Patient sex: M
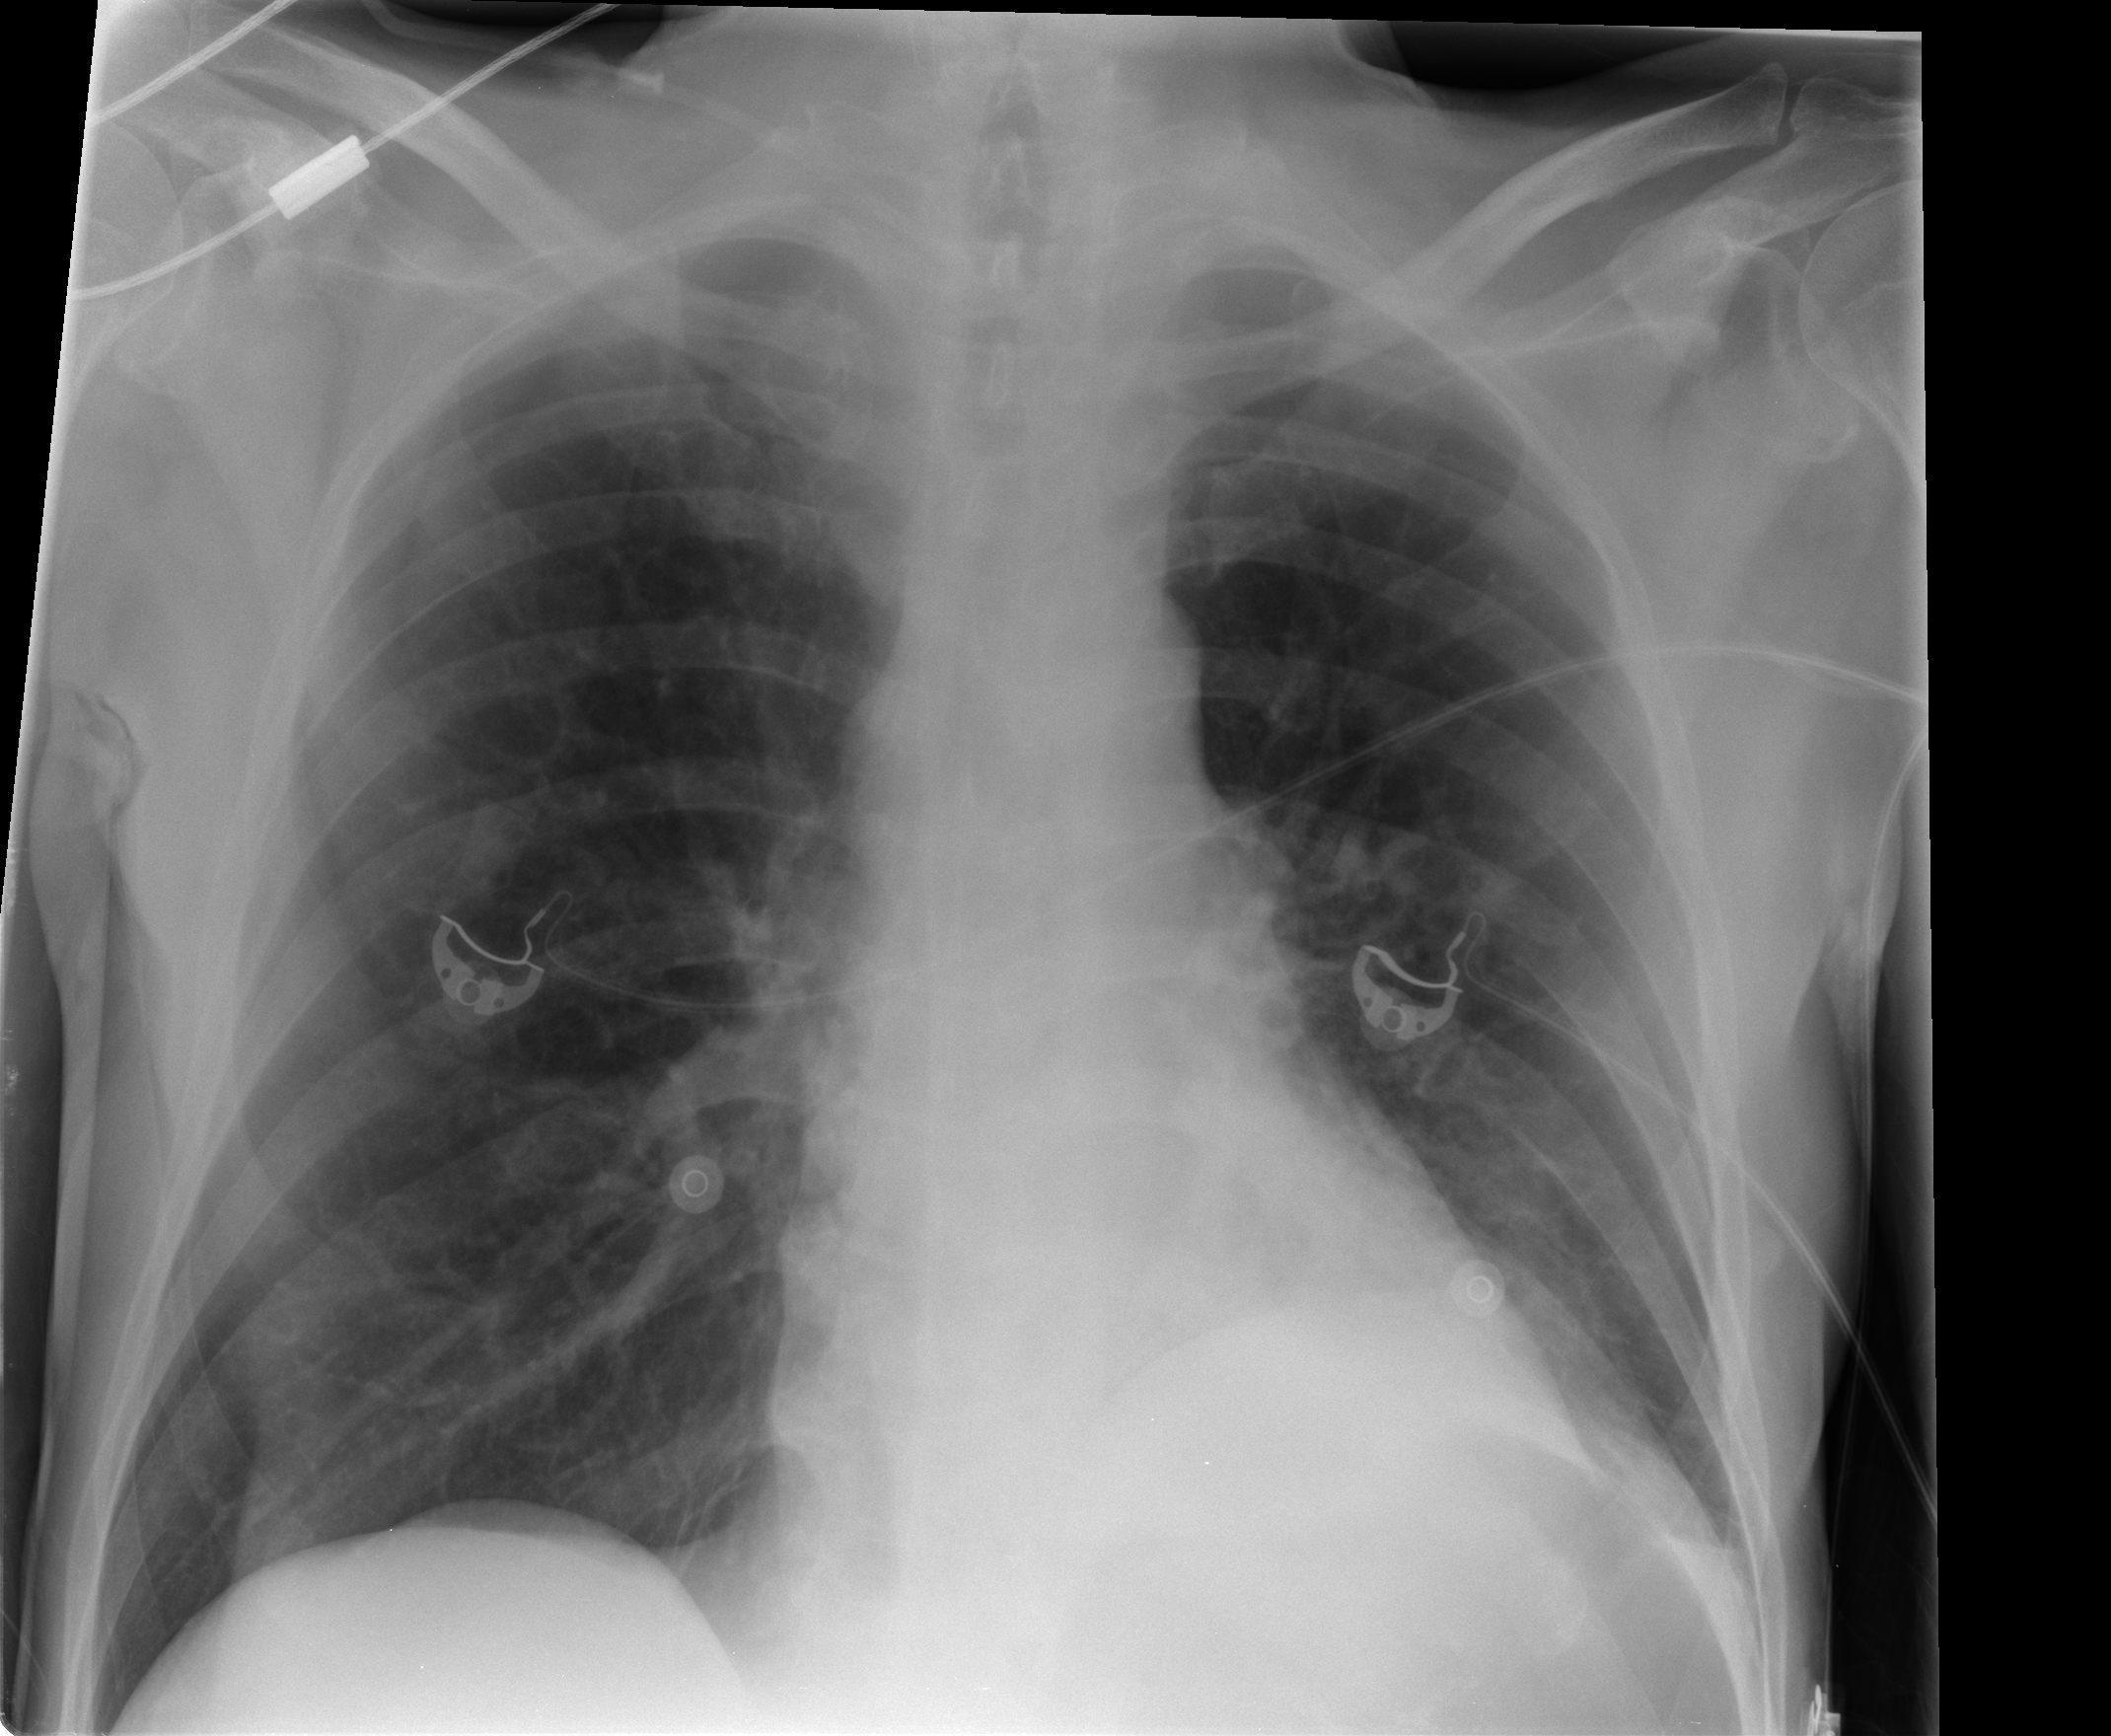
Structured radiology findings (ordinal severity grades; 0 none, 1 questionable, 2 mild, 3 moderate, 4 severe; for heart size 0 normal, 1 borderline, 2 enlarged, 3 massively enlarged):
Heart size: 1
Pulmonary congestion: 0
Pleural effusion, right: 0
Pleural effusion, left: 0
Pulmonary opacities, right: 0
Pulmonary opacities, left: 0
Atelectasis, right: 0
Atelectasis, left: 2